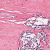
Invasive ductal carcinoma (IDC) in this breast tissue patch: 0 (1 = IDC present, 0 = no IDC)